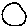
Label: circle